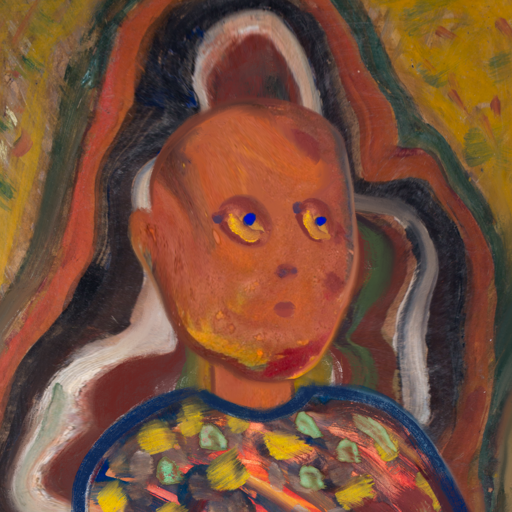
Background: AfterRaid, Head And Neck Side: Mother_And_Son_Son, Face Side: Mother_And_Son_Son, Bust: Mother_And_Son_Mother, Hair Side: Blank, Head Accessory: Blank, Second Necklace: Blank, Necklace: Blank, Baby: Blank